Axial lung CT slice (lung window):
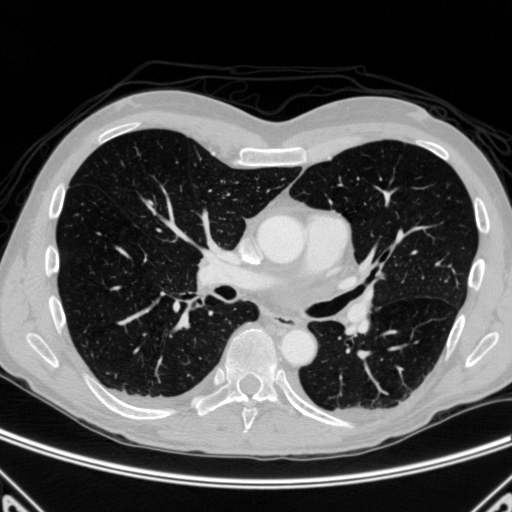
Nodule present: no